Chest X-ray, PA view. Patient: 17 years old, sex M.
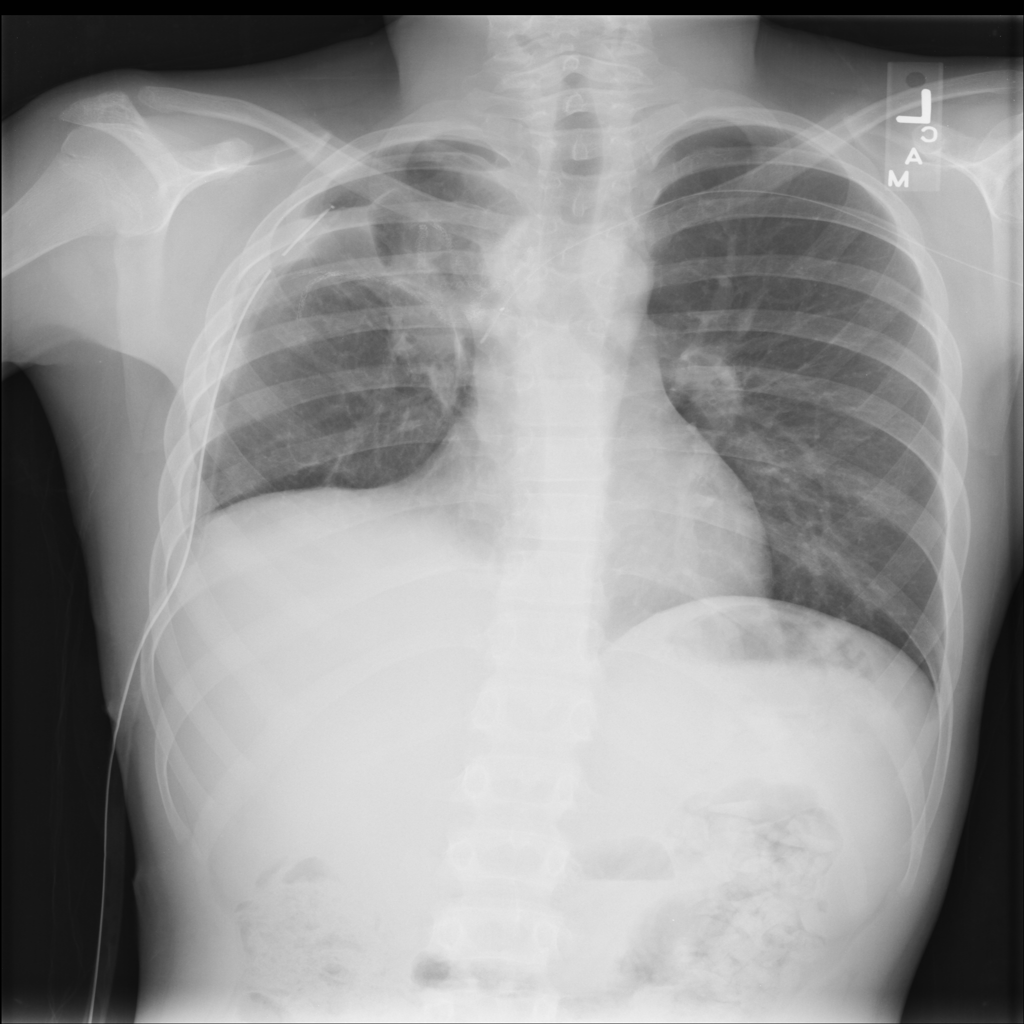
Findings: Pneumothorax